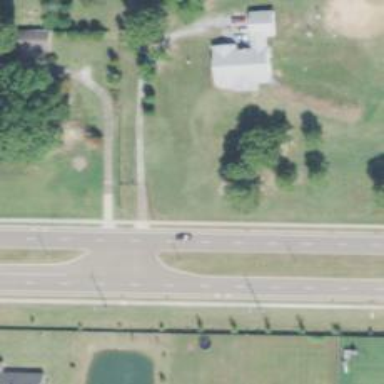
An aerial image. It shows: Secondary road with asphalt surface. It is dual carriageway.